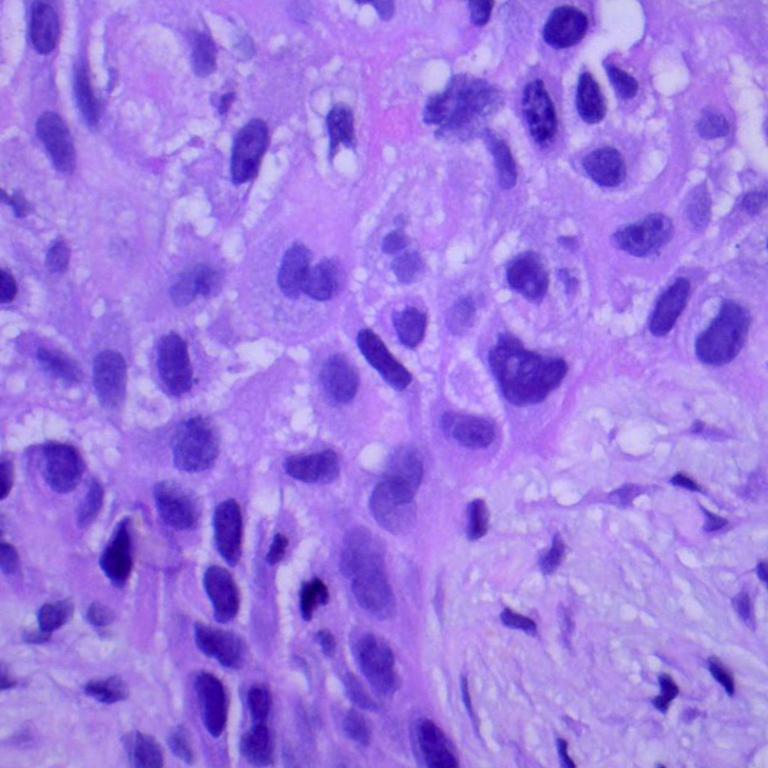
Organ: lung
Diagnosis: squamous carcinomas